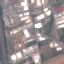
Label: Industrial